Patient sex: M
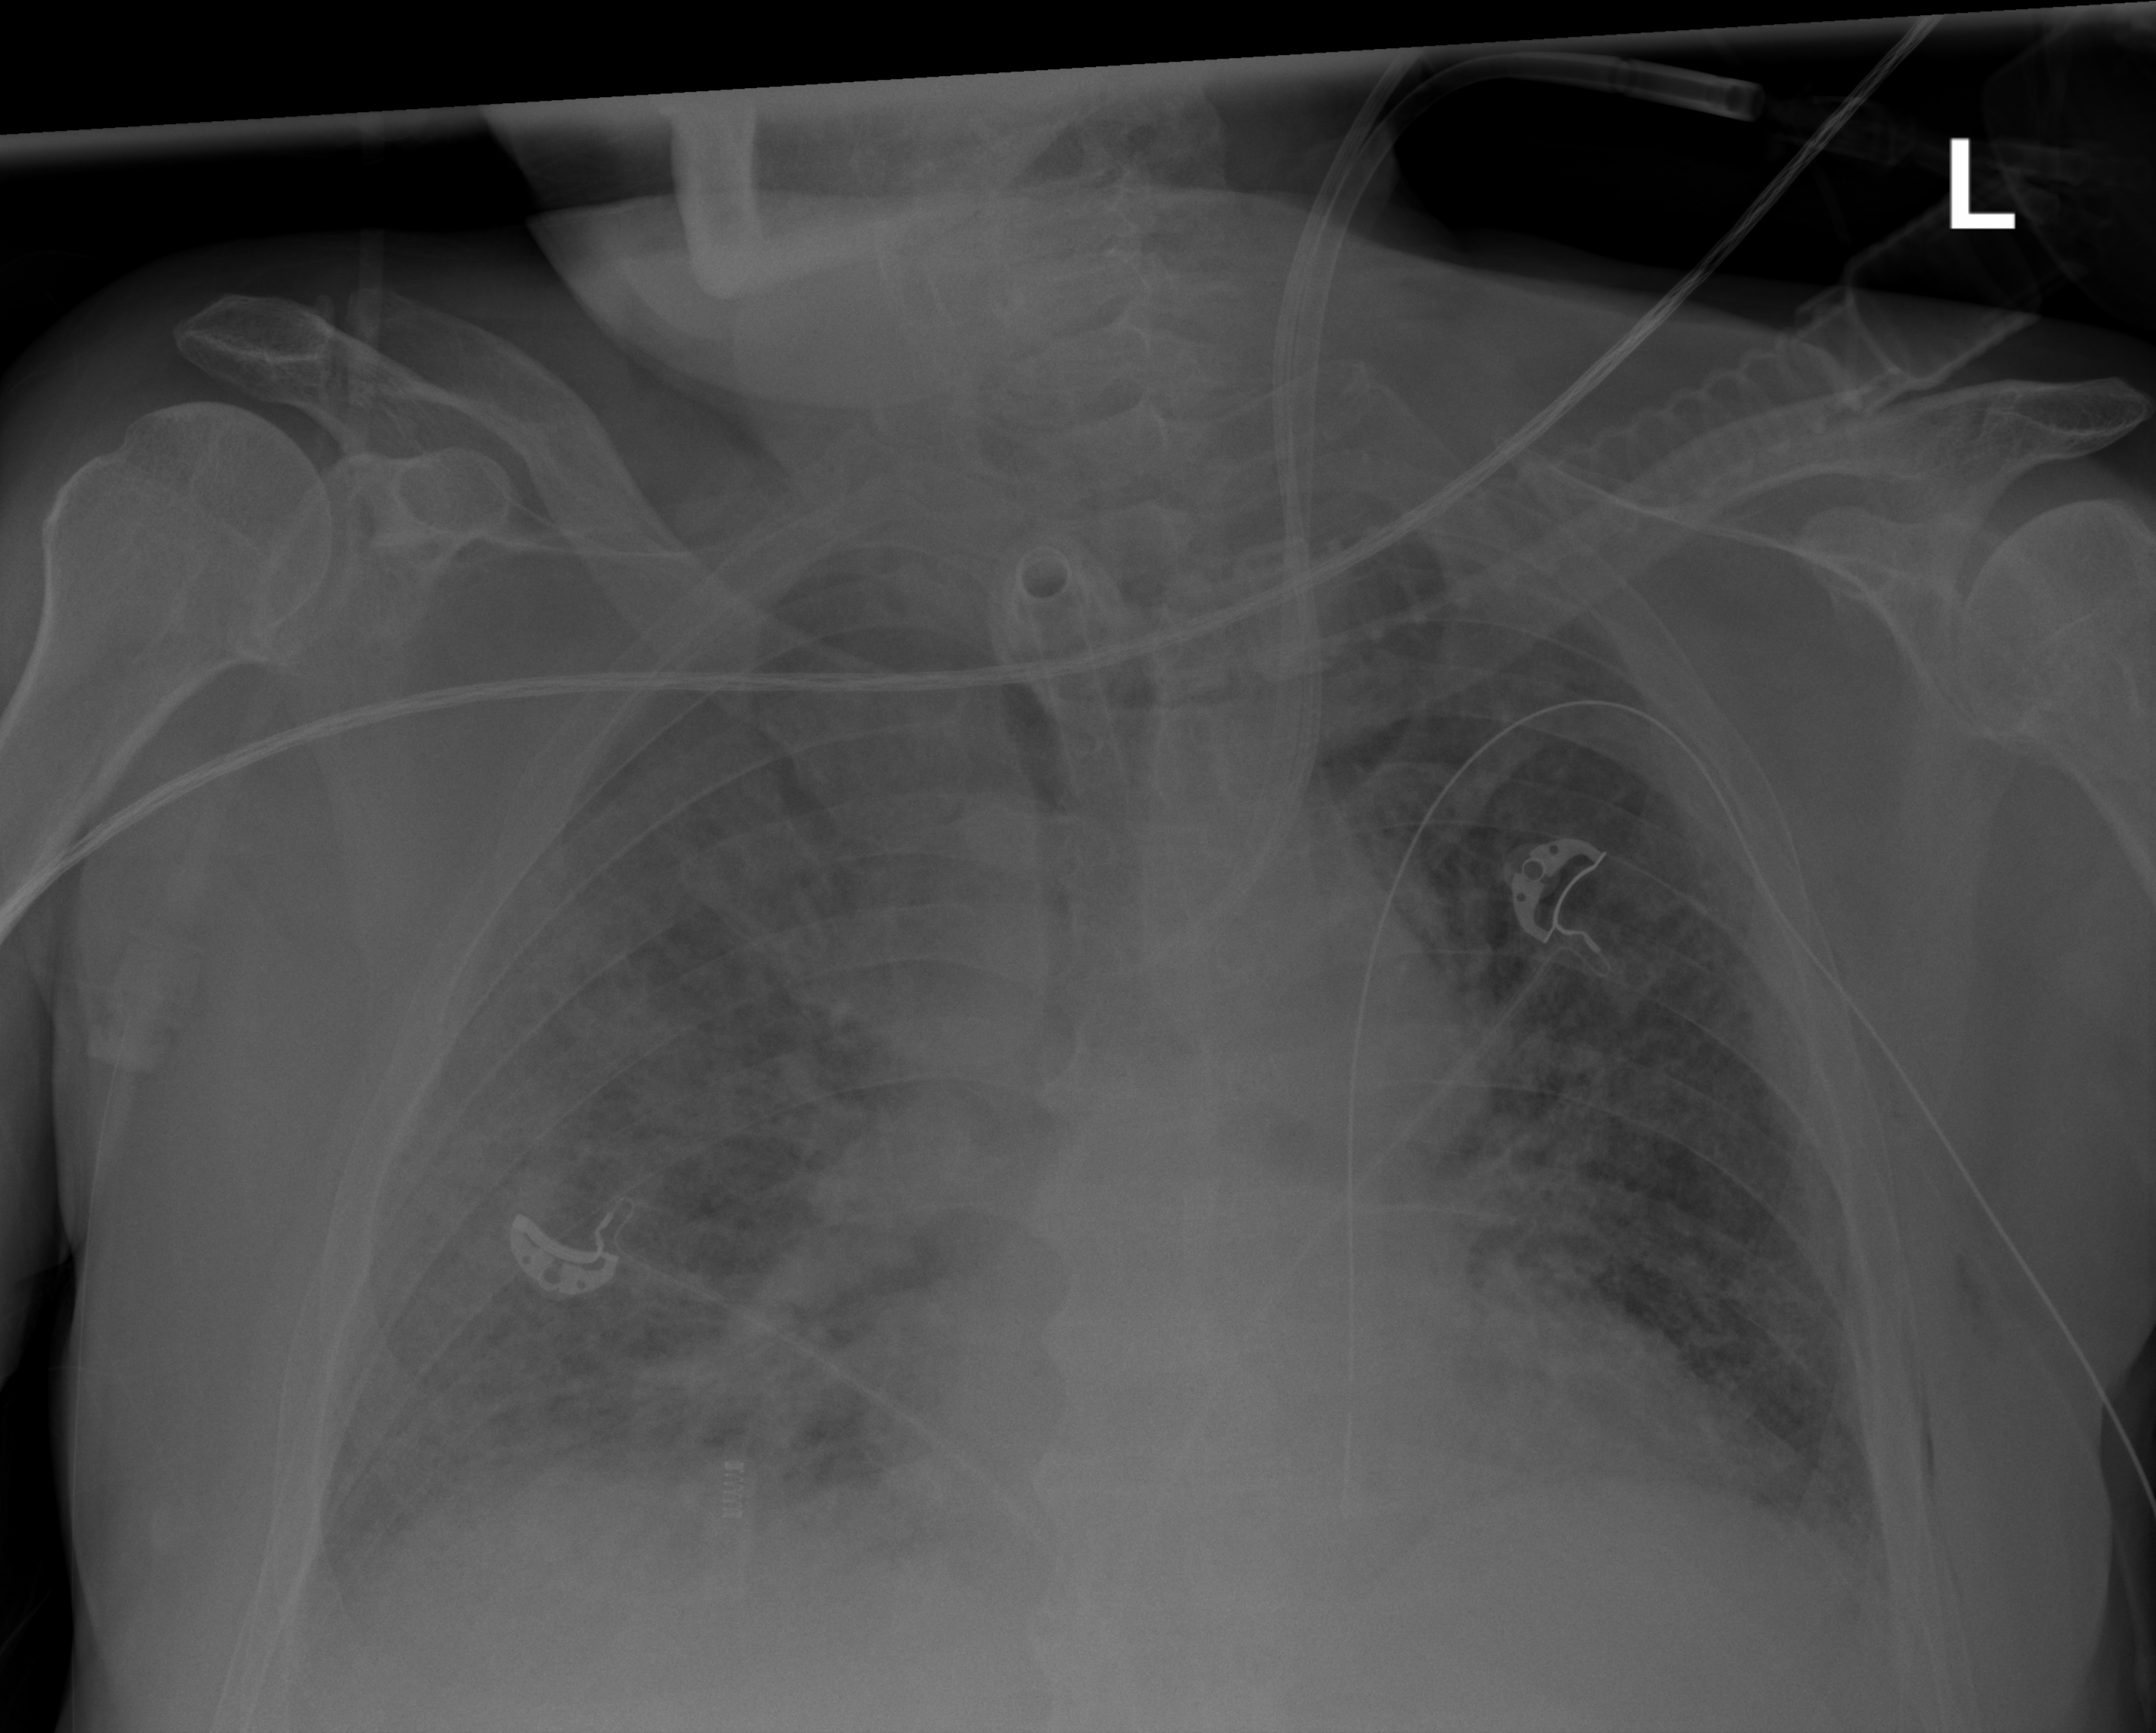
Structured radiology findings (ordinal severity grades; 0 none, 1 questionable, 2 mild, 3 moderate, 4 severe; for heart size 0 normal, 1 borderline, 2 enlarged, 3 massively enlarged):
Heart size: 2
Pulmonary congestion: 3
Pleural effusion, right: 1
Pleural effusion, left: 0
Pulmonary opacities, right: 3
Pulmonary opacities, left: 3
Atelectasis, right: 3
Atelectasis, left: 3